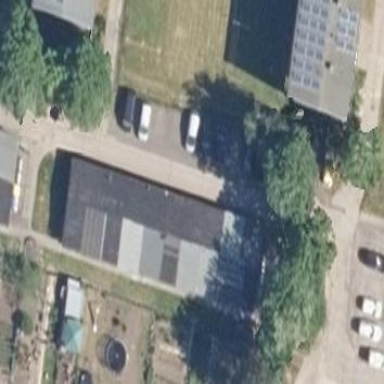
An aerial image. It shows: Group of garages.